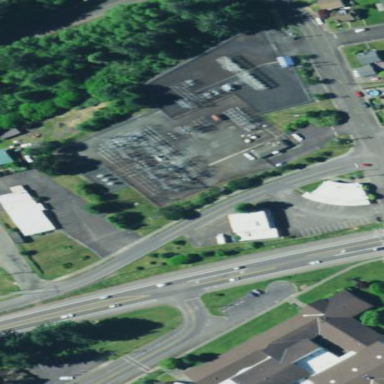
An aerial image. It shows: Outdoor substation for power distribution.